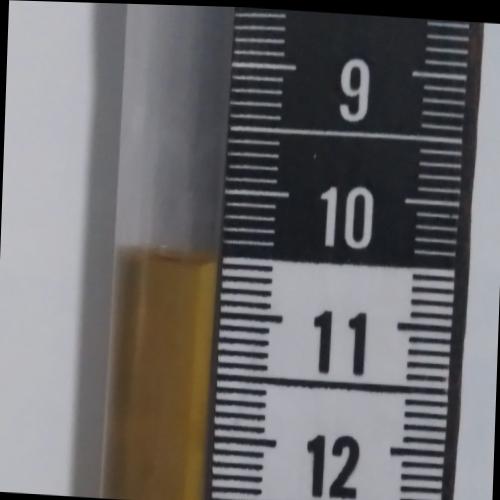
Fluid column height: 10.6 cm